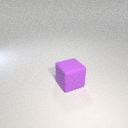
large purple rubber cube